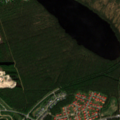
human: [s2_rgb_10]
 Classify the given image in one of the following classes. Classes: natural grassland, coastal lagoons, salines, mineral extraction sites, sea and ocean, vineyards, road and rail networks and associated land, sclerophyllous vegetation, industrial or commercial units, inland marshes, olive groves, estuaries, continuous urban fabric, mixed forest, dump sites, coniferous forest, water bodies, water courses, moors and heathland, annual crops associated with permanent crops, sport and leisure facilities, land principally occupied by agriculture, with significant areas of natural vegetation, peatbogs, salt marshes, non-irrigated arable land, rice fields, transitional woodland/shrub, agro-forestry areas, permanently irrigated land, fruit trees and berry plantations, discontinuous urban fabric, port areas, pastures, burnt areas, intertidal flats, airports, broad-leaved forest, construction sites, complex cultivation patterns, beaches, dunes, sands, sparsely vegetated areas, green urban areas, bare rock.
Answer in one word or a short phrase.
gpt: discontinuous urban fabric, coniferous forest, mixed forest, water bodies